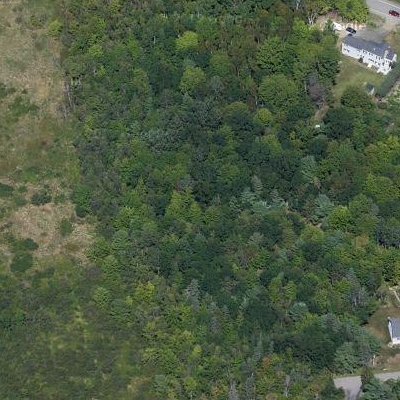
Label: Forest